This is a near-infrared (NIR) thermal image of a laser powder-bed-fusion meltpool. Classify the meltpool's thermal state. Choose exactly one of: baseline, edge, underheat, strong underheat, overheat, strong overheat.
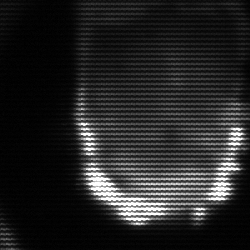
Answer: baseline